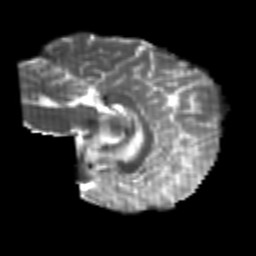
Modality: T2w
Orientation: sagittal
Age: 25
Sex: female
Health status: healthy
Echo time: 0.074 s